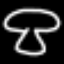
Label: mushroom